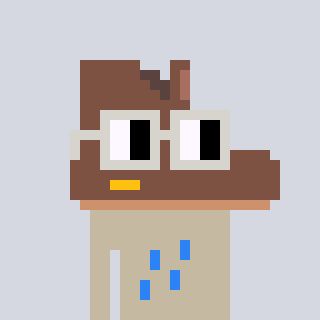
a pixel art character with square light gray glasses, a boot-shaped head and a bege-colored body on a cool background